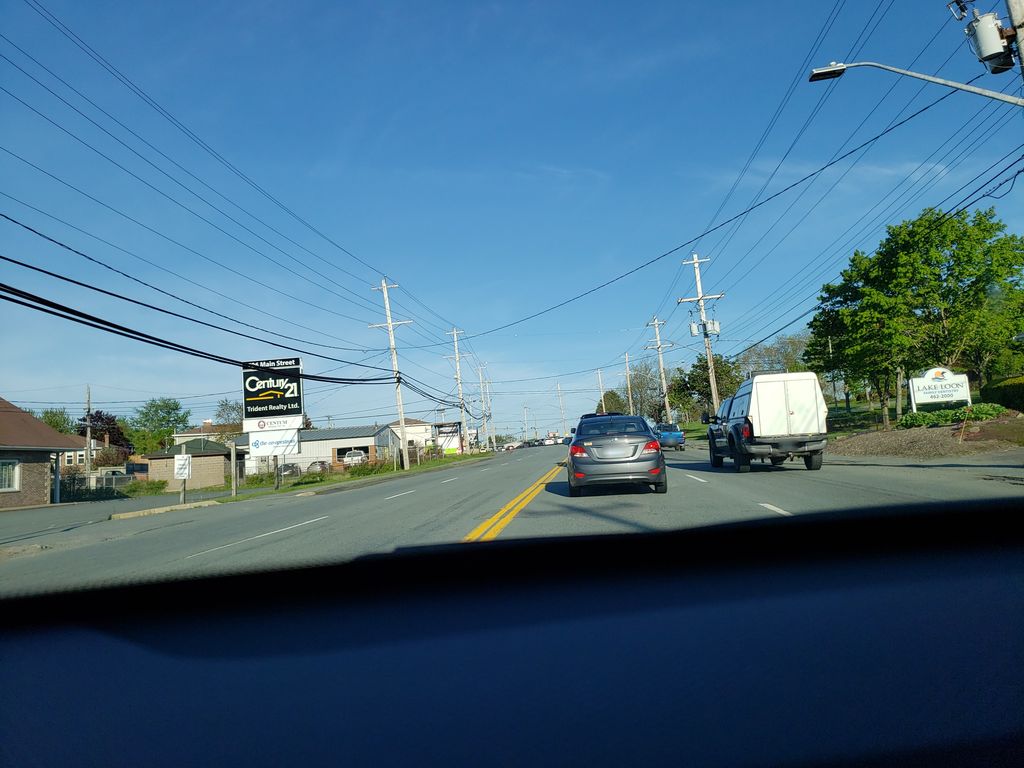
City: halifax